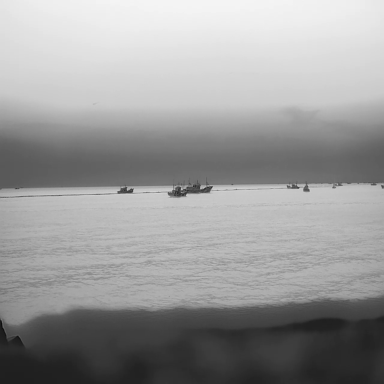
There are 11 bulk_carriers in the infrared image.